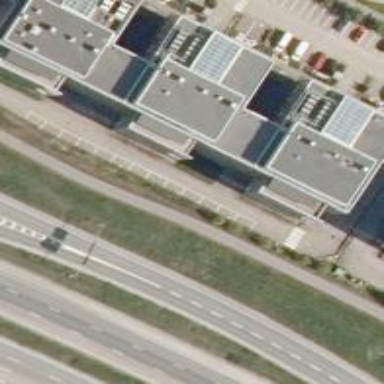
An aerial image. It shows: Office building.